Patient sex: F
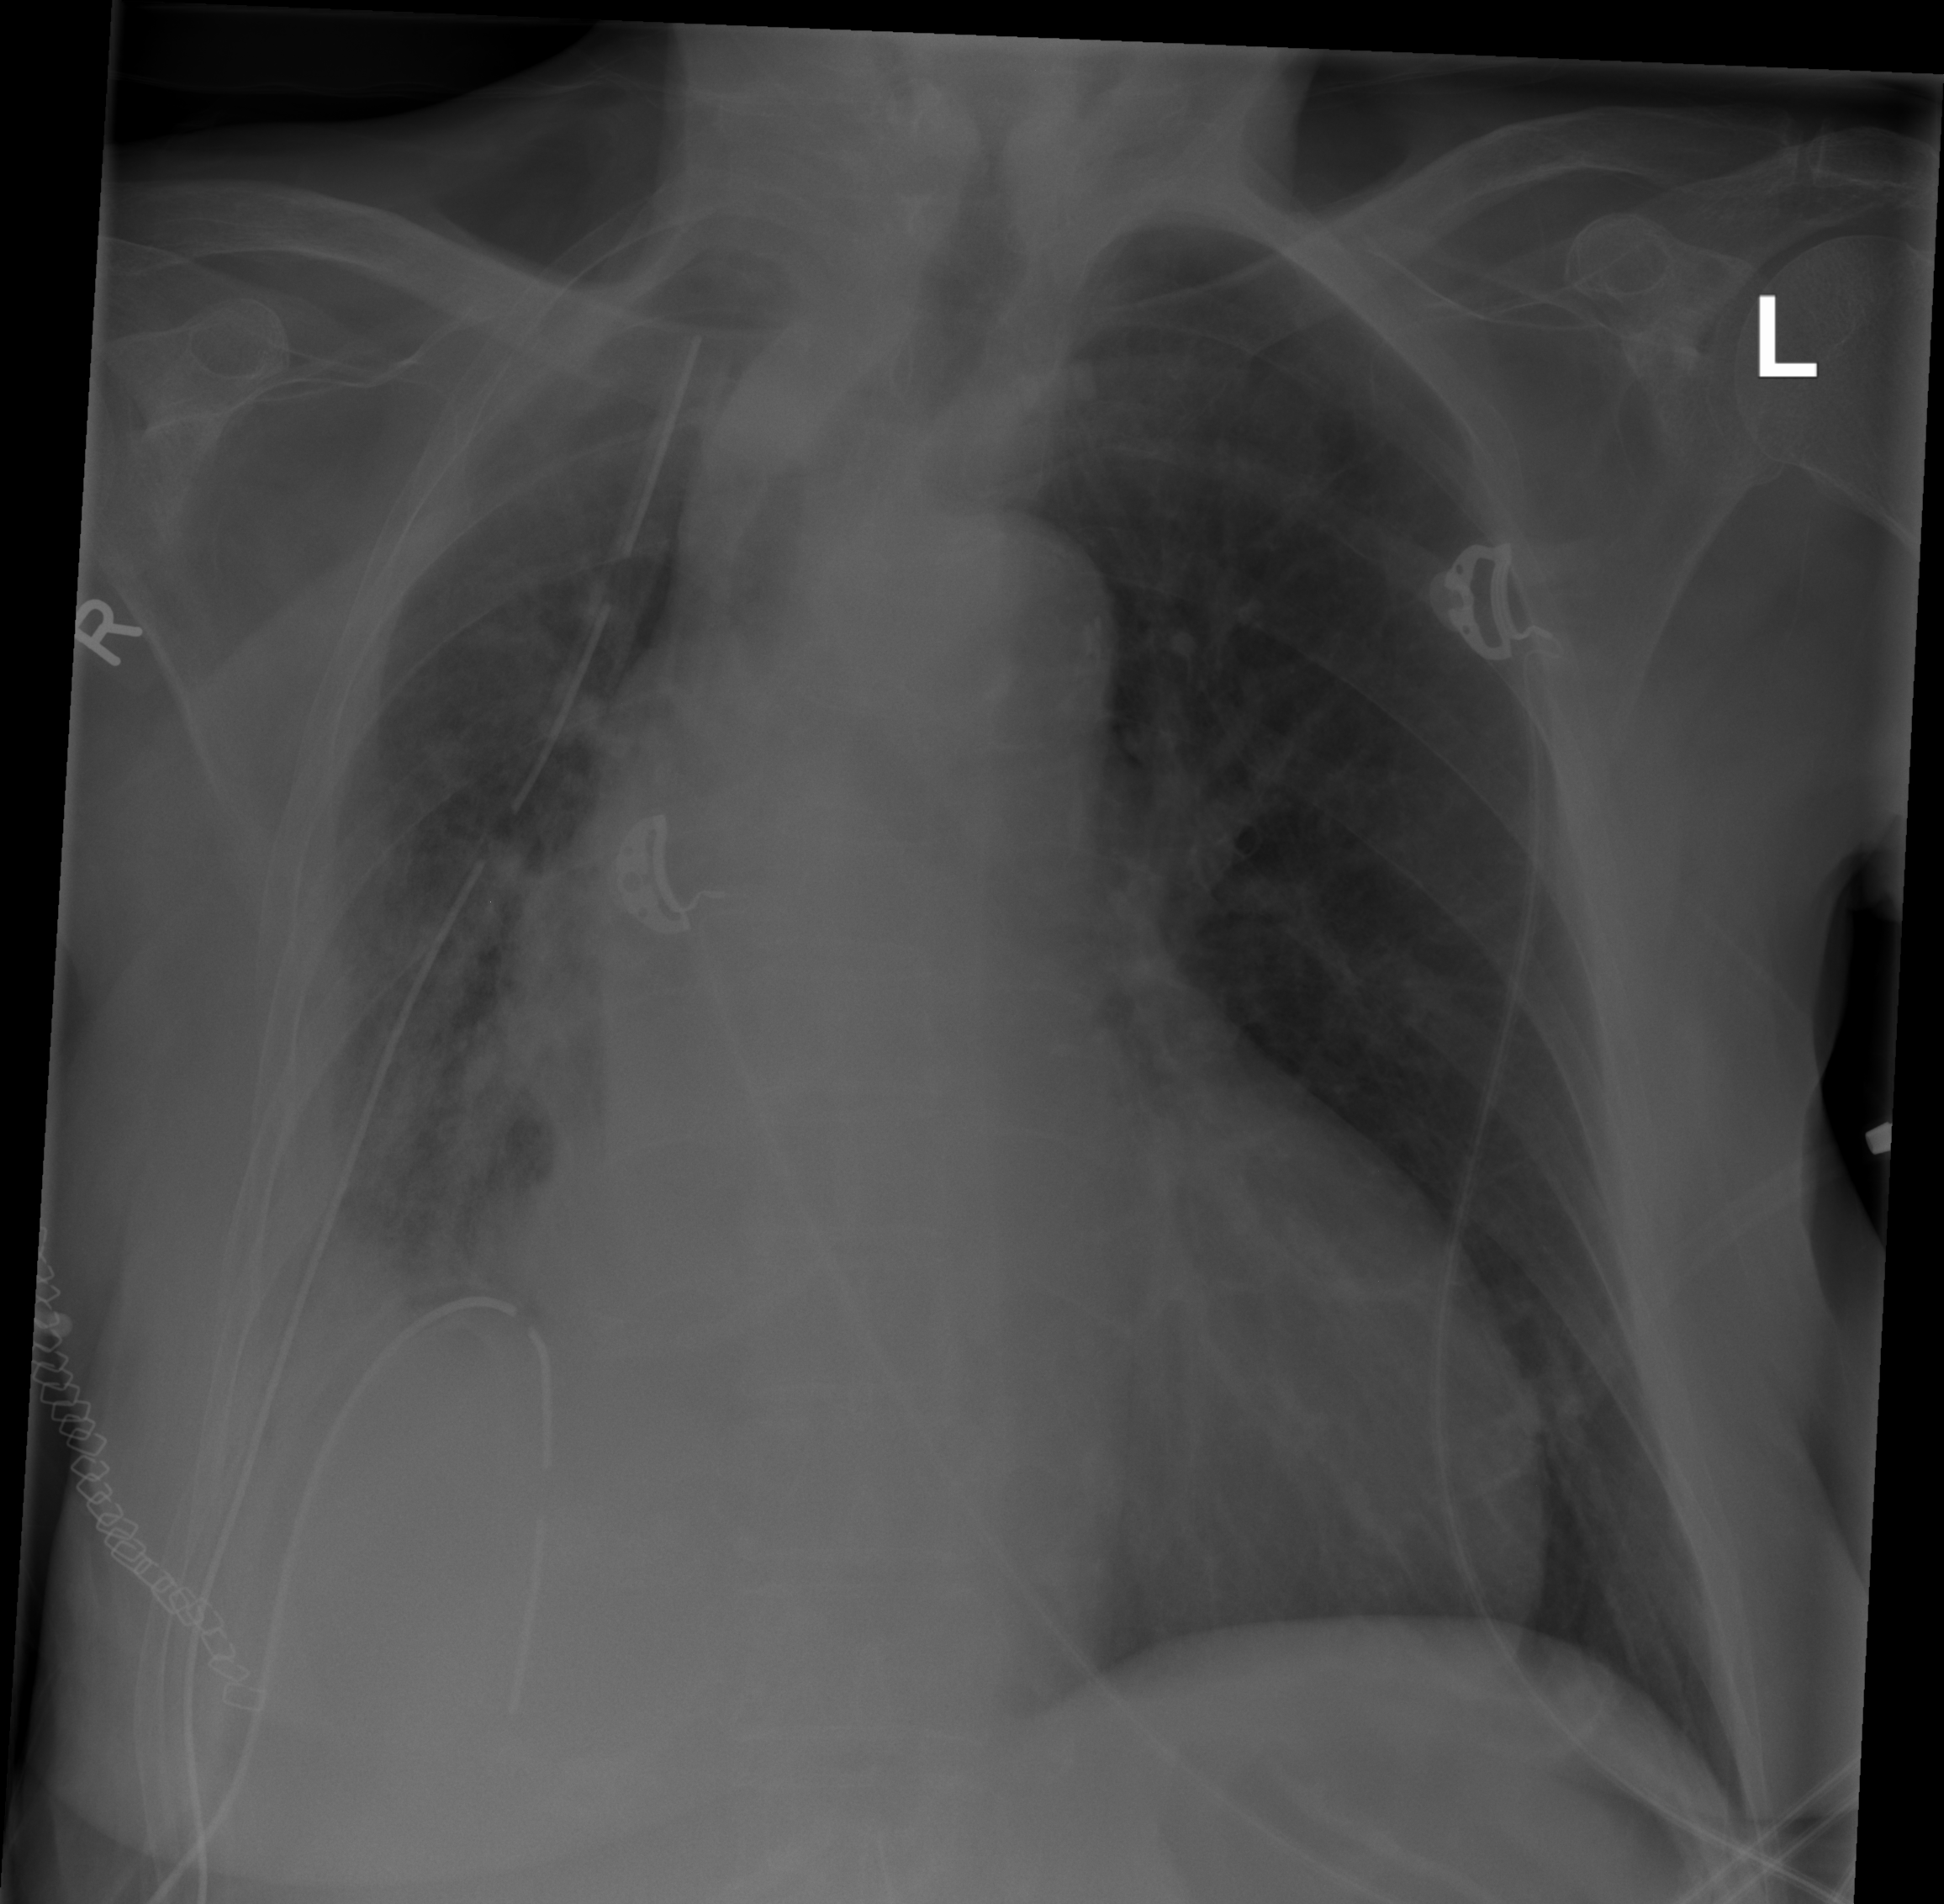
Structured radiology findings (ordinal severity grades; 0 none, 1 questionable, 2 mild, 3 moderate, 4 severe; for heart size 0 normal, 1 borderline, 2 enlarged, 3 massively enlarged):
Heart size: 2
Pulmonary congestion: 0
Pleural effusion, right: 2
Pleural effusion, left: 0
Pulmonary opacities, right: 2
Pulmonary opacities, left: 0
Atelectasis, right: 2
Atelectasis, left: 0